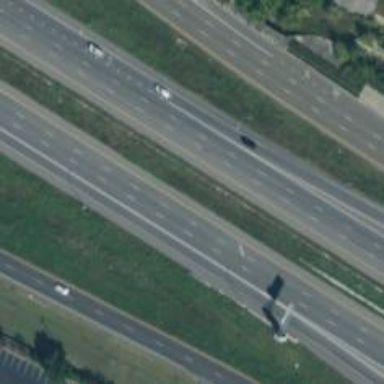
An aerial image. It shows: Motorway junction.